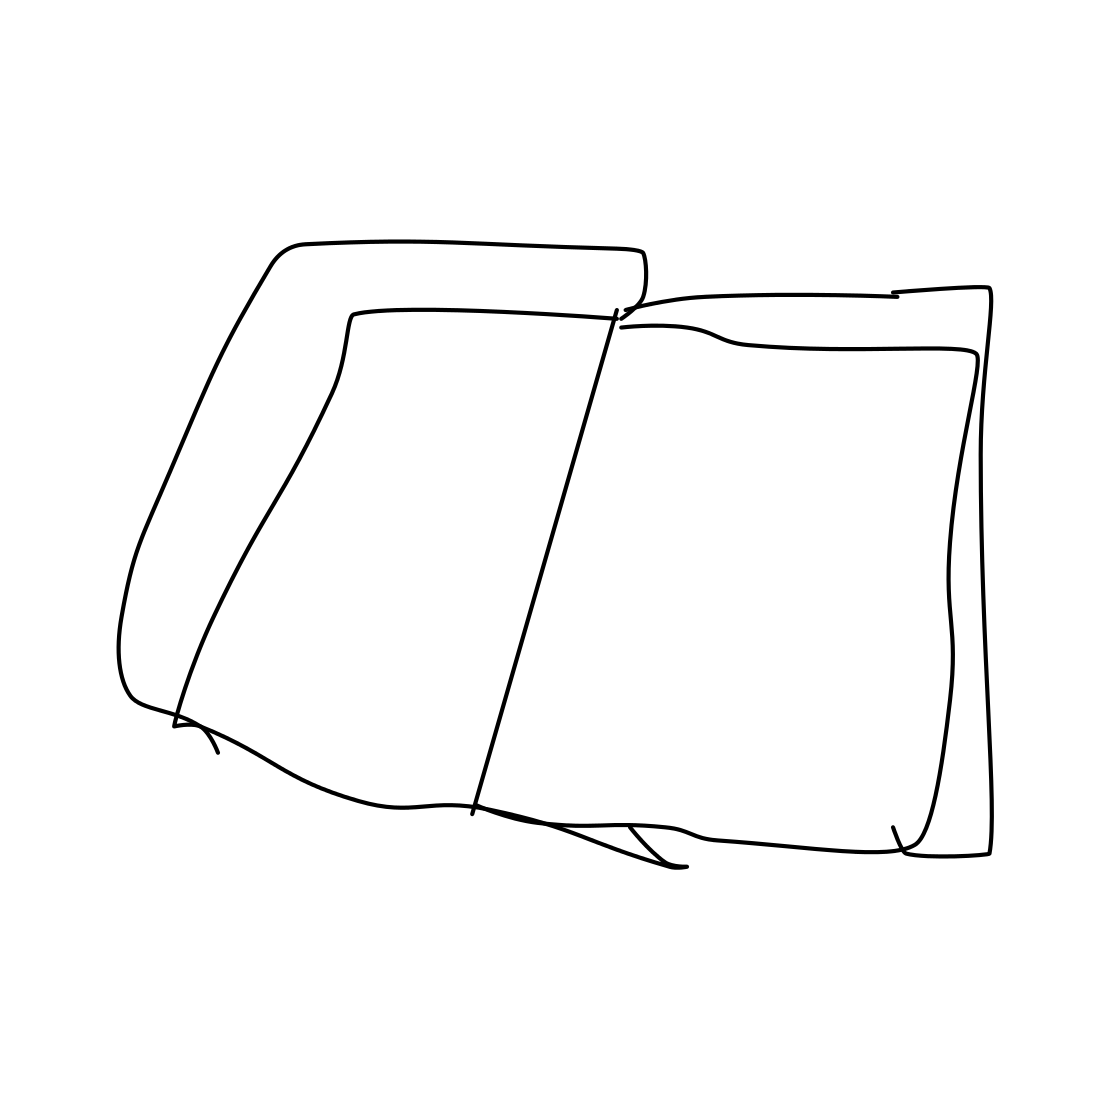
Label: book